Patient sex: M
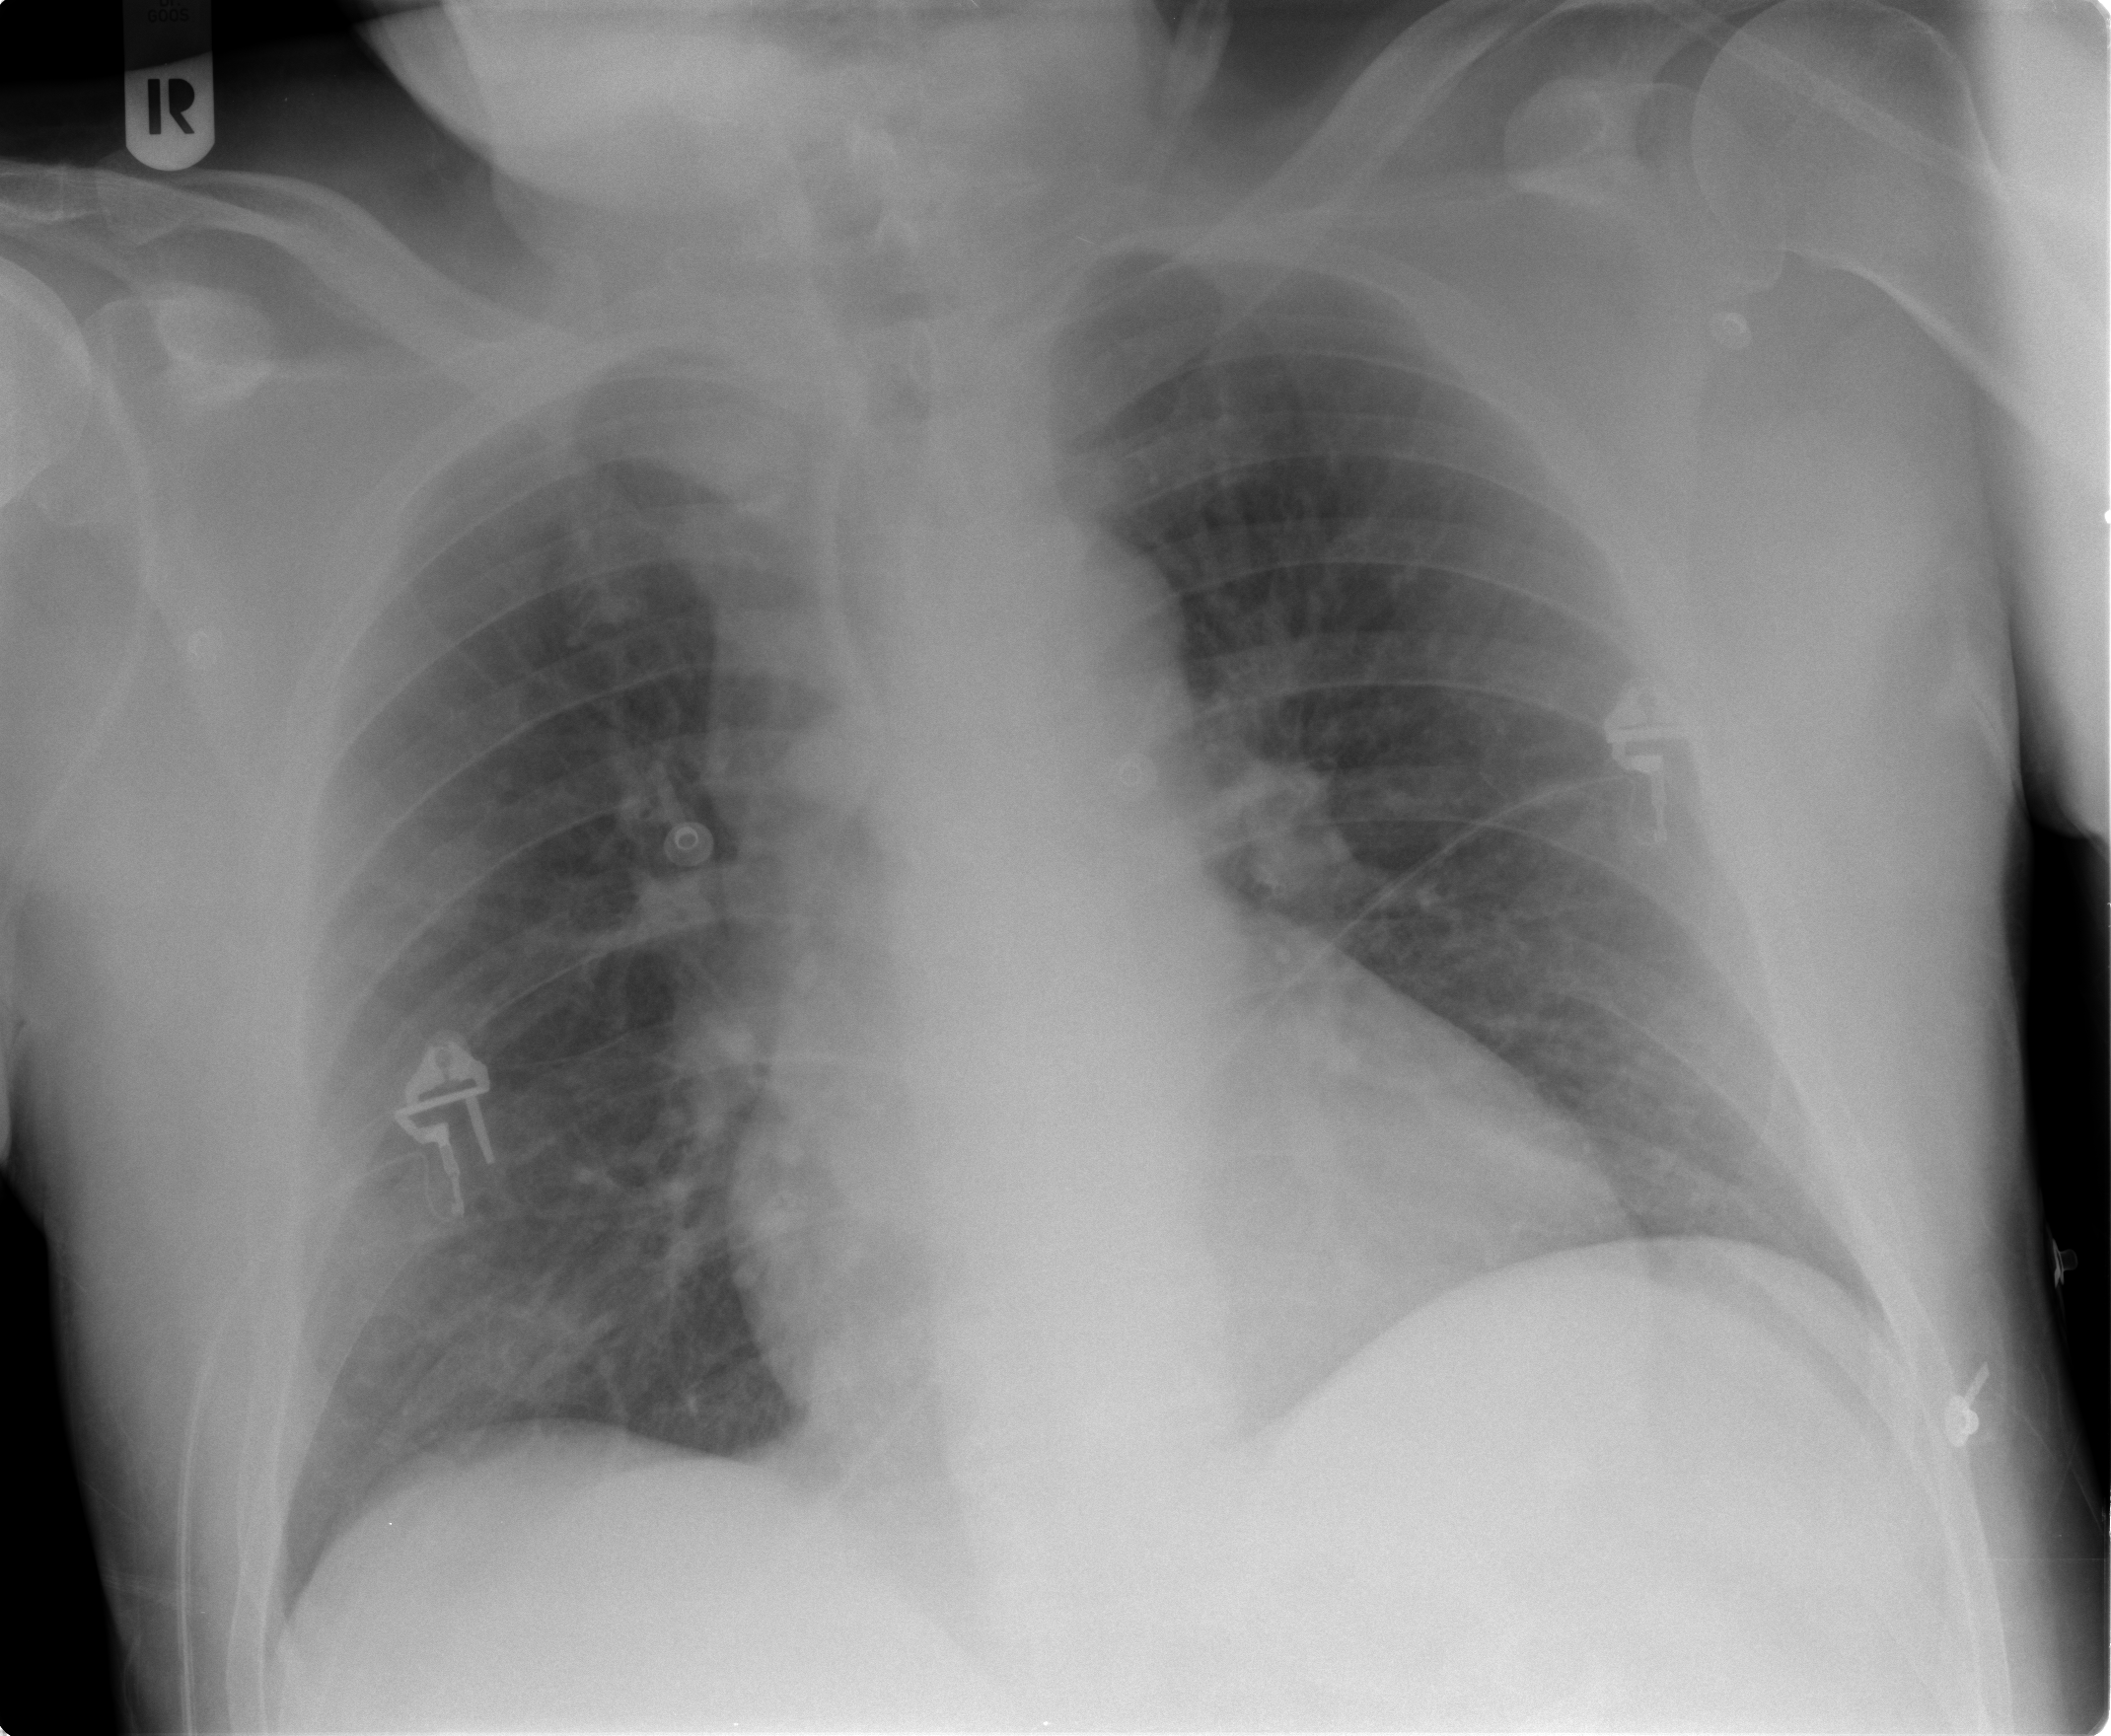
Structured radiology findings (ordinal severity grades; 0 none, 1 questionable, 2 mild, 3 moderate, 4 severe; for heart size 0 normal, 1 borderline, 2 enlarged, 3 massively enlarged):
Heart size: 0
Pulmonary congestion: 2
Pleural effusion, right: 0
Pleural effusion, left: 0
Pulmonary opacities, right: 0
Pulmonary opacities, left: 0
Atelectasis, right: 0
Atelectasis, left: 0